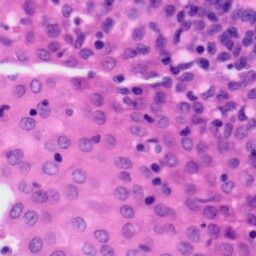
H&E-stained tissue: Tonsil